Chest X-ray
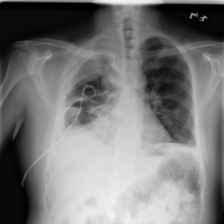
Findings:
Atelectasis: negative
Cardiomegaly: negative
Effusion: positive
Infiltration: negative
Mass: negative
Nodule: negative
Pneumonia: negative
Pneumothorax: negative
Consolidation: negative
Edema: negative
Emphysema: negative
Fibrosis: negative
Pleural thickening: negative
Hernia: negative